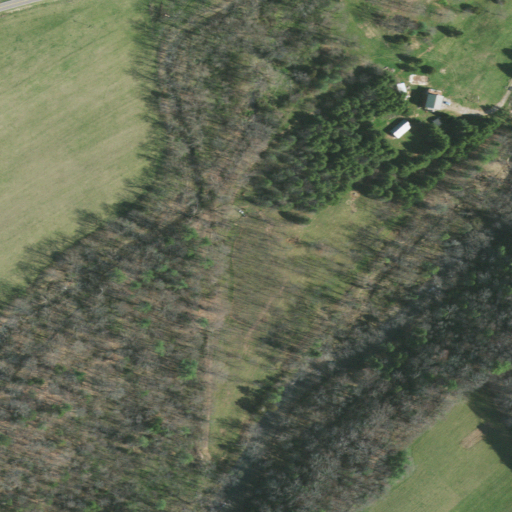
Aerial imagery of island in Tennessee named Williams Island containing deciduous forest, pasture, mixed forest, woody wetlands, and open development